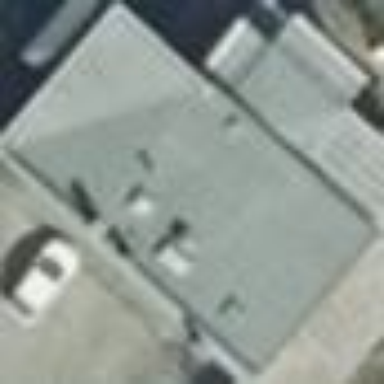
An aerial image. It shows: Flat-roofed residential building.